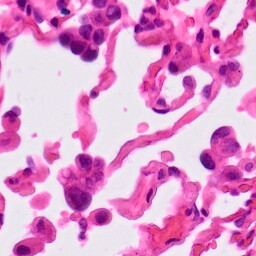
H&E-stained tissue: Lung